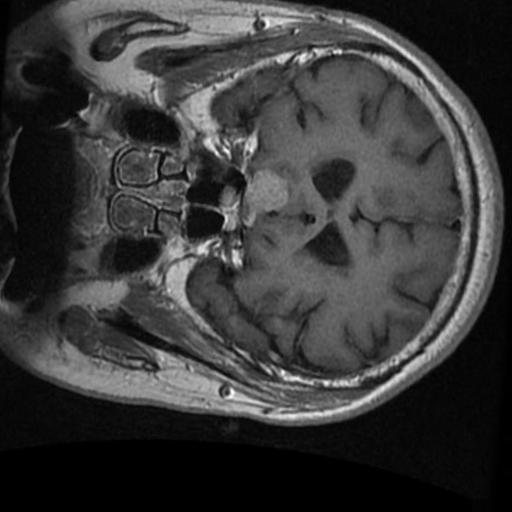
Label: brain_tumor